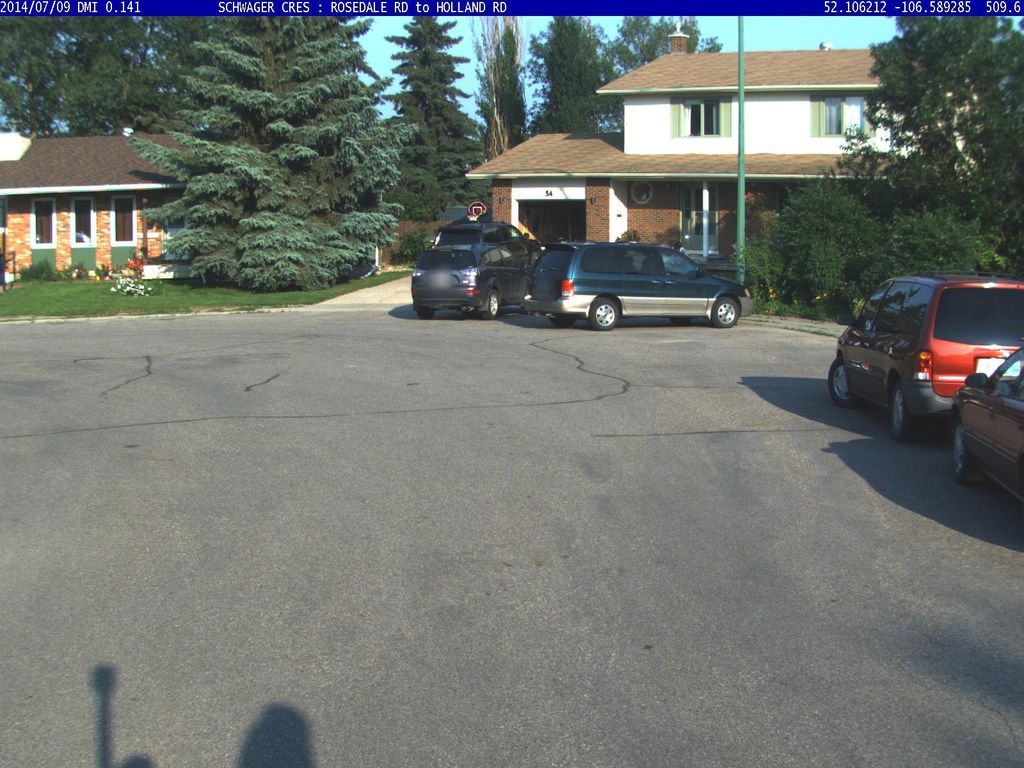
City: saskatoon